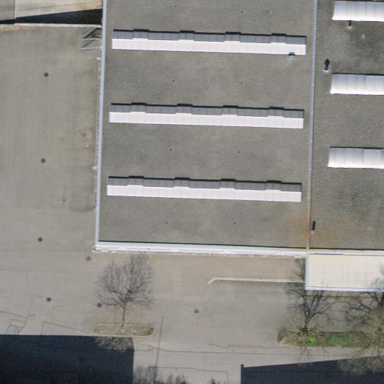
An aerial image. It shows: Industrial building.